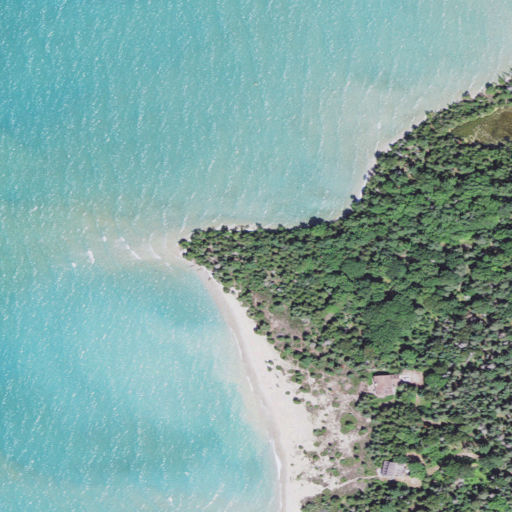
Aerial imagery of cape in Michigan named Oliver Point containing open water, evergreen forest, barren land, mixed forest, and medium intensity development